Question: Using dc.js to build some charts. The localHour attribute contains numbers between 0 and 23. However, when using this on my axis, all numbers are reported as thousandths instead of the standard hour. 04 PM also appears at the origin.
How can I fix this?
'''
var hourDim = ndx.dimension(function(d){ return d.hour; });
var num = hourDim.group().reduceSum(dc.pluck('count'));
var mainChart = dc.lineChart("#main");
mainChart
.width(500).height(200)
.dimension(hourDim)
.group(num)
.x(d3.time.scale().domain([0,24]))
.yAxisLabel("Count per Hour")
'''

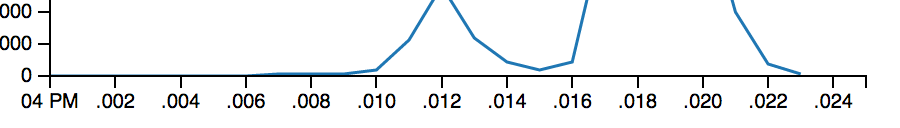
Answer: What's actually going on here is that your "hour" measurements are being interpretted as milliseconds. Milliseconds are the default Javascript time unit if you don't specify otherwise. Specifically, you're getting milliseconds after the Javascript zero time, which is sometime on Dec 31 1969 or Jan 1 1970 depending on timezone adjustment, and apparently starts at 4pm in your timezone. The rest is just default formatting trying to make things look nice.
Unless you're doing other things that require the hours to be treated as timestamps, it is probably easiest to leave the hours as plain numbers, using a linear scale instead of a time scale.
If you're fine with plain old "1", "2", "3" on the axis labels, that's all you have to do.
If you want those numbers to look like hours, you need to set a <URL> function on the chart axis.
You just do something like
'''
mainChart.x(d3.scale.linear().domain([0,24])
.tickFormat(function(h){return h + ":00";})
);
'''
But that causes problems if the axis decides to put ticks at fractional values -- you'll get something that looks like 1.5:00 instead of 1:30. You could fix that with some math and number formatting functions, but at that point you're doing enough work to make it worth using proper date-time formatting.
To get proper hour:minute axis labels, you can use a <URL> function to specify the format, but you're also going to have to translate the number of hours into a valid date-time object.
'''
var msPerHour = 1000*60*60;
var timeFormat = d3.time.format.utc("%H:%M");
mainChart.x(d3.scale.linear().domain([0,24])
.tickFormat(function(h){
return timeFormat(new Date(msPerHour*h) );
})
);
'''
Note that I've specified the time format function to use UTC time instead of local time, so that it treats zero as midnight. It still thinks it's midnight, Jan 1 1970, but you're also specifying the formatting to only include hours and minutes so that shouldn't be an issue.